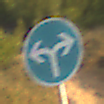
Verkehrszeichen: VorgeschriebeneFahrtrichtungRechtsOderLinks
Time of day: SunriseSunset
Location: Outdoor (Nature)
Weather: PartlyCloudy
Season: NotSpecified
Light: Natural